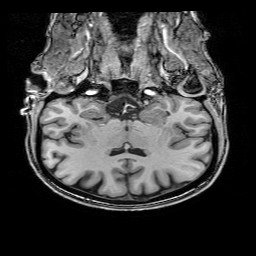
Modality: T1w
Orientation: sagittal
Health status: healthy
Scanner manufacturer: philips
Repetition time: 0.007629 s
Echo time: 0.00351 s